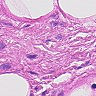
Metastatic tissue present: no